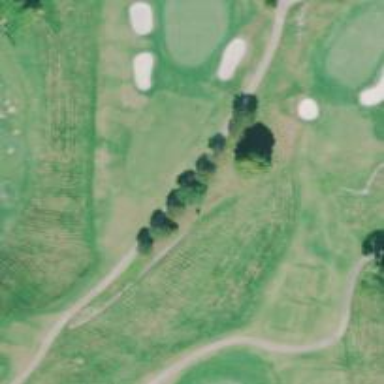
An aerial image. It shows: Path used for both walking and golf.